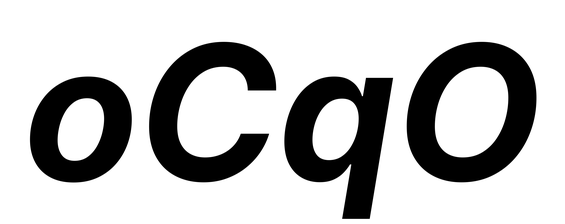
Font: Inter-Italic_Bold_Italic